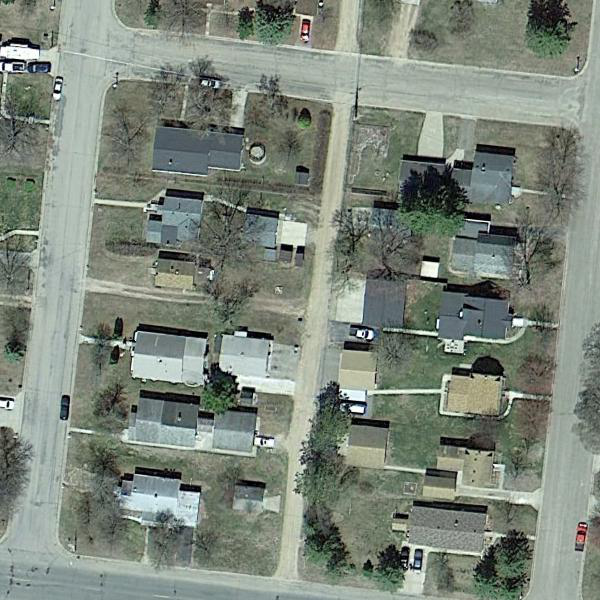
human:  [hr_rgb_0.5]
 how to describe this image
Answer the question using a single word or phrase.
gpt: medium residential